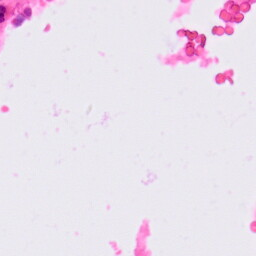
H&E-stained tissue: Lung